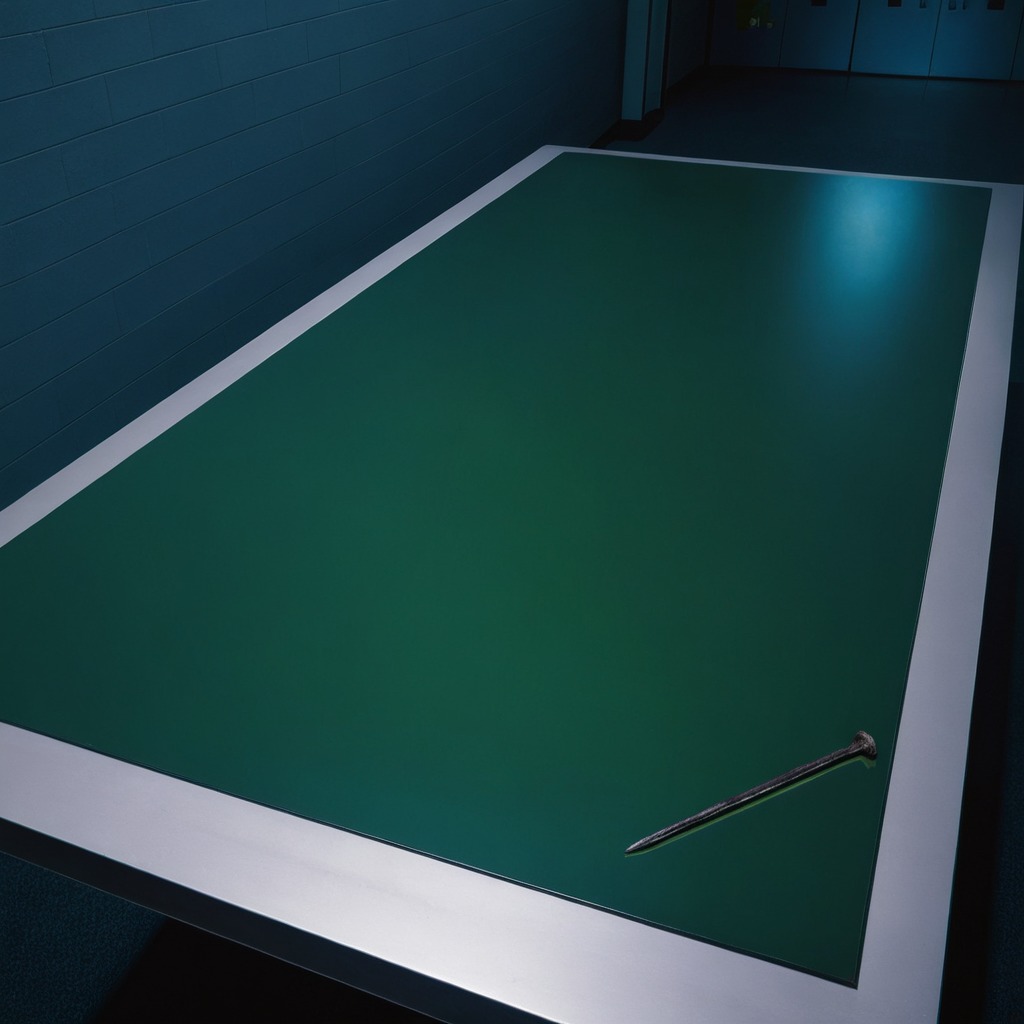
A iron nail lying on a clean empty table in a railway signal maintenance room lit by harsh overhead fluorescents photorealistic surface textures crisp shadows high dynamic range